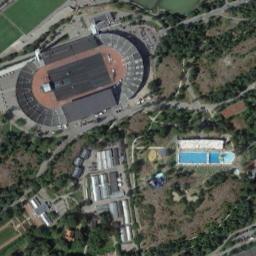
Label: stadium